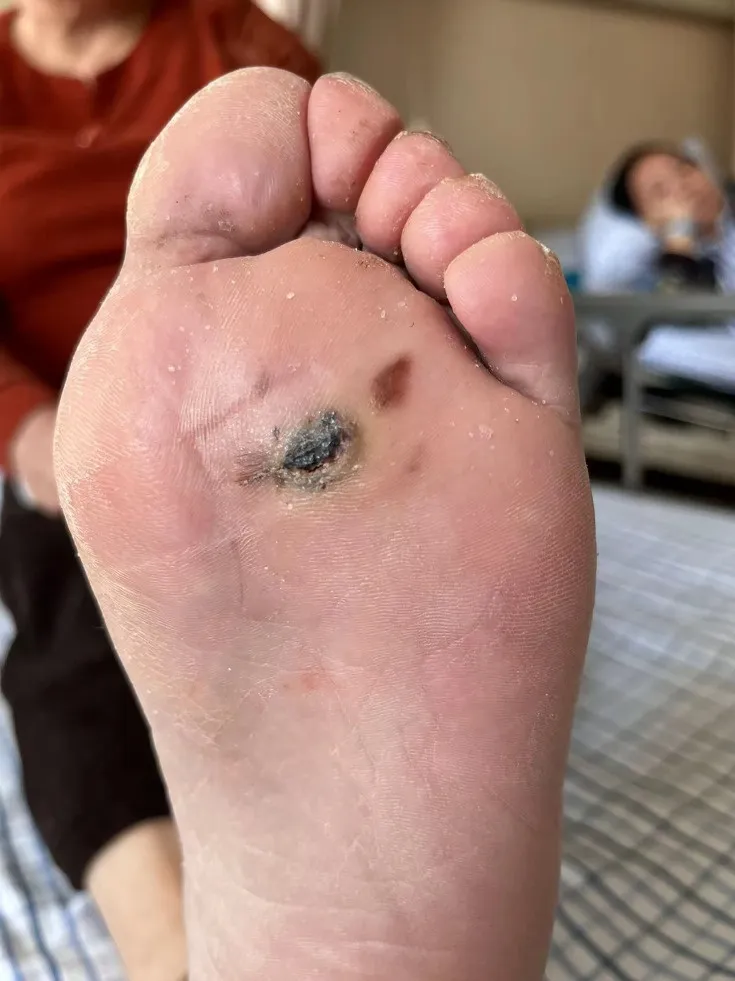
The visible size of the black tumor on the left plantar was approximately 2 x 1 cm.
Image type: medical_photograph (skin_photograph)